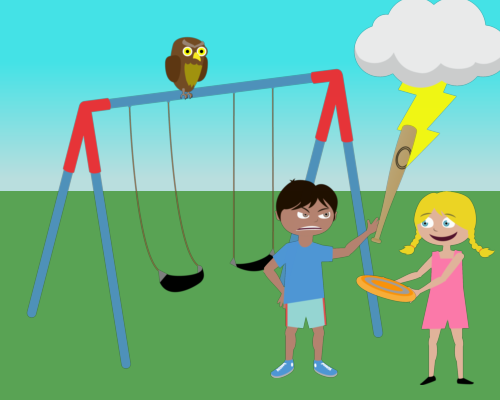
top right is a thunder cloud under it there is a happy woman hold a frisbee and to the left of her is an angry boy holding a bat and behind the boy is a swing set with an owl on top of it